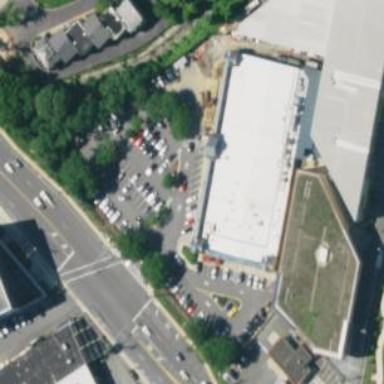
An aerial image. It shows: Post office.